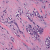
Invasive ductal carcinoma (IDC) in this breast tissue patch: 1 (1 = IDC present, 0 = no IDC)